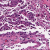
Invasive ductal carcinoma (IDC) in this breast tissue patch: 0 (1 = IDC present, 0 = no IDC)